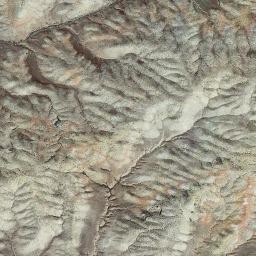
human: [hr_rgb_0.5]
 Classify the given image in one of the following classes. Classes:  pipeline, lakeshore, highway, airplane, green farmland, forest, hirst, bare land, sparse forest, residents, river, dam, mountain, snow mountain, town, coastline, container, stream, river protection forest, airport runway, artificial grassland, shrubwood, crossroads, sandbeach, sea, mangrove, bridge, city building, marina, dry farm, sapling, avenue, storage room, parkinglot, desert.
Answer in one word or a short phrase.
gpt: mountain